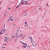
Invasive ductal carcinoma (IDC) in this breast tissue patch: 1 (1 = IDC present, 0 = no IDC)